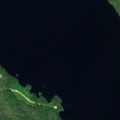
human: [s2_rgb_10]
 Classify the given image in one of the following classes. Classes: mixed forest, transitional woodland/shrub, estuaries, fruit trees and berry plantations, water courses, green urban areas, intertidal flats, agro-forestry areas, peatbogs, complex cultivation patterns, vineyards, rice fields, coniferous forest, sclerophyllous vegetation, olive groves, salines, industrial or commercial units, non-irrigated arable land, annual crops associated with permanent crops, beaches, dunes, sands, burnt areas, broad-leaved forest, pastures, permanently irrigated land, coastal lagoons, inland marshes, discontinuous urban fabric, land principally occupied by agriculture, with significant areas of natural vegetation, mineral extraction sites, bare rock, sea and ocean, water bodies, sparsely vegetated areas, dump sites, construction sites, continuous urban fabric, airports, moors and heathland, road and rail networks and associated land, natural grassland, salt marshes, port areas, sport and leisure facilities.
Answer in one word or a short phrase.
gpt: coniferous forest, water bodies